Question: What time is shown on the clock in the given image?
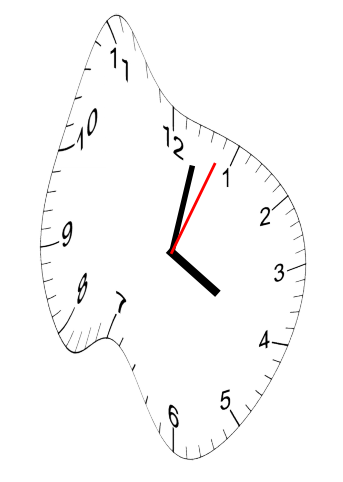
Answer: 04:02:04